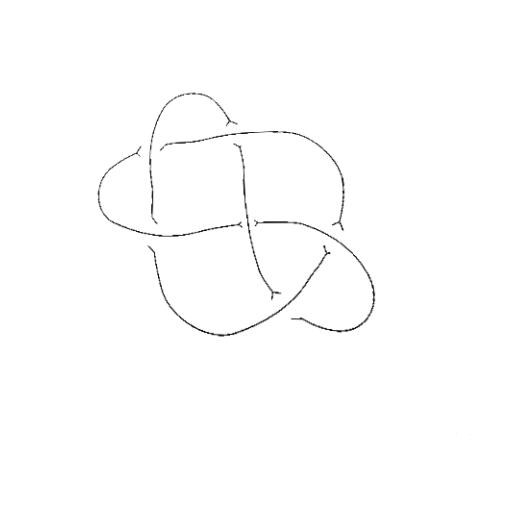
Crossing number: 6